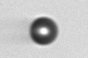
Label: bead